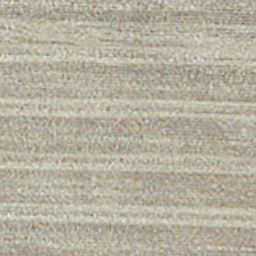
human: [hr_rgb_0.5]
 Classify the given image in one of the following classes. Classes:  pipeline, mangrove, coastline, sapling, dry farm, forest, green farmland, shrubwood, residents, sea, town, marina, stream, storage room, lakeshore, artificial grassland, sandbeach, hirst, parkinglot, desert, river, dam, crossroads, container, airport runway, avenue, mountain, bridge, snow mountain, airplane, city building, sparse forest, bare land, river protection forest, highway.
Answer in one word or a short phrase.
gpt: dry farm